Question: I am used to ASP.NET web forms, and am slowly learning ASP.NET MVC.
My website has a little login form on the homepage. My natural thought is that this login form may be useful in other places, and it is not the primary action of the homepage, so I want to separate it off into a partial view. And because it is related to accounts, I want the login in my AccountController not my HomepageController.
Login form is a pretty basic strongly typed partial view:
'''
@model Models.Account.AccountLogin
<h2>Login Form</h2>
@using (Html.BeginForm("_Login", "Account")) {
@Html.ValidationSummary()
<div>
<span>Email address:</span>
@Html.TextBoxFor(x => x.EmailAddress)
</div>
<div>
<span>Password:</span>
@Html.PasswordFor(x => x.Password)
</div>
<div>
<span>Remember me?</span>
@Html.CheckBoxFor(x => x.RememberMe)
</div>
<input type="submit" value="Log In" />
}
</div>
'''
On the homepage, I have this:
'''
@Html.Action("_Login", "Account")
'''
Finally, in the account controller, this:
'''
[HttpGet]
public PartialViewResult _Login()
{
return PartialView();
}
[HttpPost]
public PartialViewResult _Login(AccountLogin loginDetails)
{
// Do something with this
return PartialView();
}
'''
Now when I load my homepage, it looks OK and contains the form. When I click the Log In button, it takes me to 'myurl/Account/_Login', which contains the form, but not within the _Layout master page, just basic plain HTML and it doesn't do anything at all when I click Log In.

I am pretty sure that I have just missed some fundamental aspect of what I am supposed to be doing here, can someone please point me in the right direction?
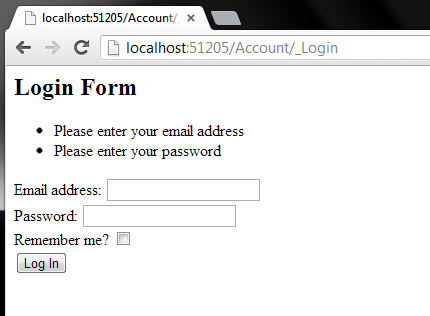
Answer: It's because you're returning a partial view, which strips away the master page and just returns the main content. Often actions starting with an underscore are used for partials (e.g. ajaxing in a bit of a page, but not the full page). It sounds like you want a full action, and not a partial, so
'''
[HttpPost]
public ActionResult Login(AccountLogin loginDetails)
{
// Do something with this
return View();
}
'''